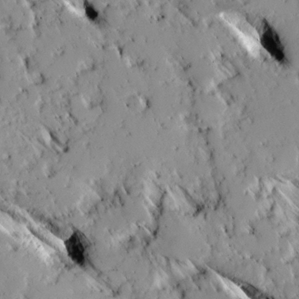
Label: non_frost